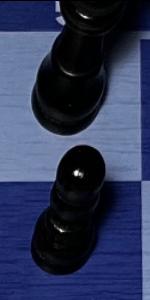
Label: Pawn_Black